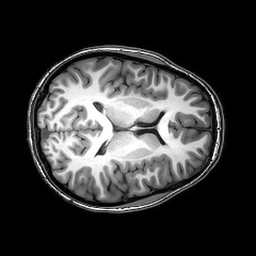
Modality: T1w
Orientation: axial
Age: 22
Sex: female
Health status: healthy
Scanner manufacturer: philips
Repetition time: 0.008253 s
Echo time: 0.00378 s